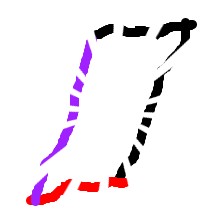
Shape: parallelogram